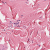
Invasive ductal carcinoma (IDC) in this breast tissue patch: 0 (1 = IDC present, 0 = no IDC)